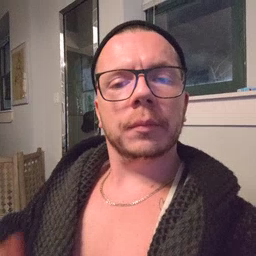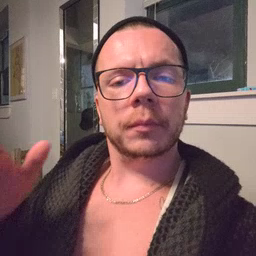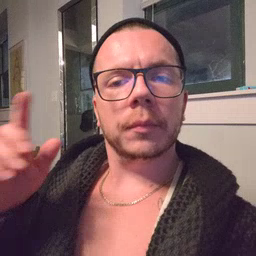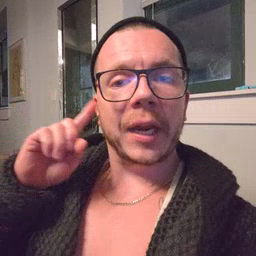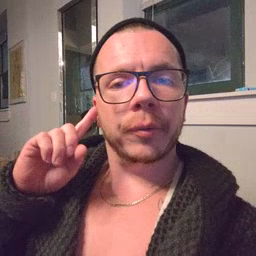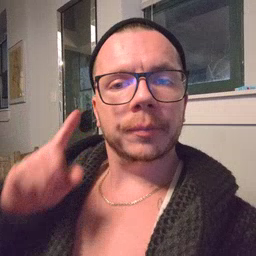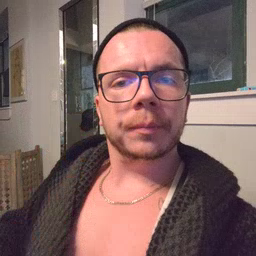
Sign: ear